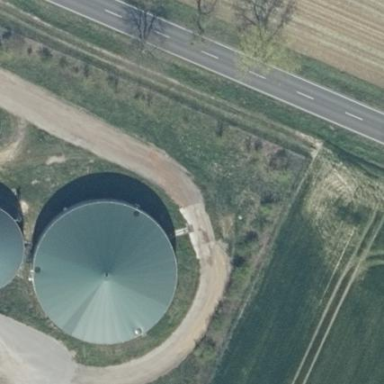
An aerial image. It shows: Covered reservoir with round-shaped roof. It is man-made structure used as digester for power generation.